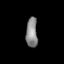
Tissue: prostate
Cell type: T cells
Senescence score: 0.3493
Nuclear area (px): 329
Mean DAPI intensity: 139.28